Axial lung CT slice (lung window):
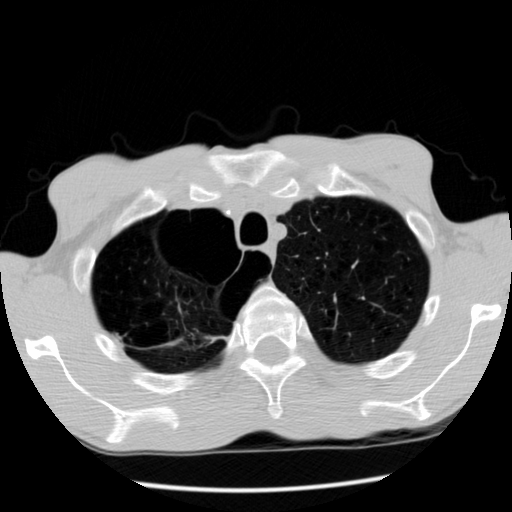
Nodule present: no